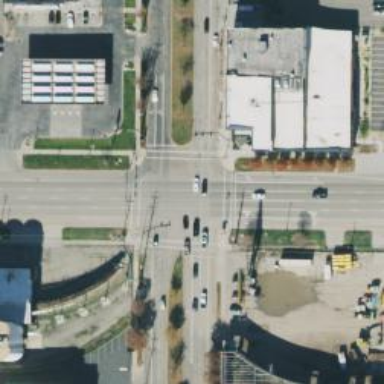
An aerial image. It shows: Crossing with line markings on the road.